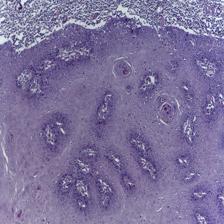
Diagnosis: OSCC